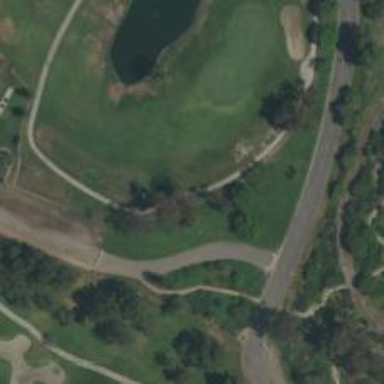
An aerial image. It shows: Path for golf carts.